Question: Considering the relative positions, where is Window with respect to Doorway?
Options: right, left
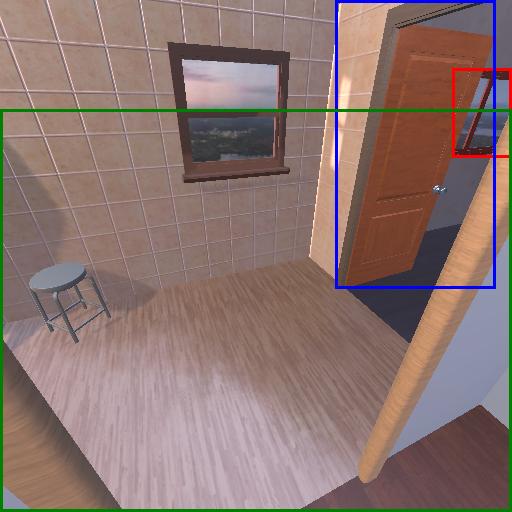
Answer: right